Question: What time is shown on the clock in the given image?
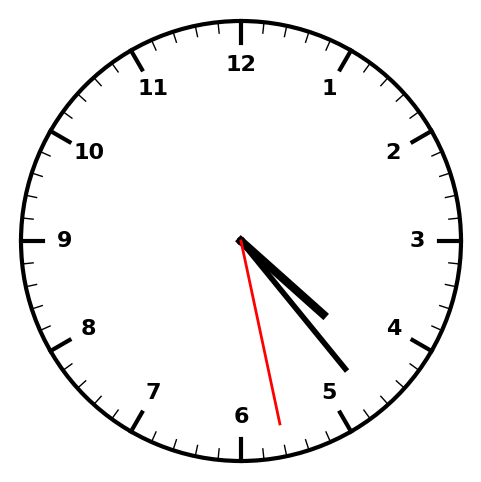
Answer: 04:23:28